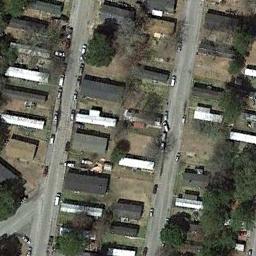
Label: residential